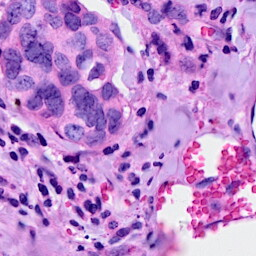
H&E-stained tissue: Breast